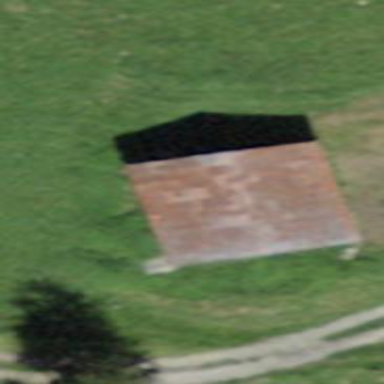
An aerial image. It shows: Shed.